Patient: sex M, age 17
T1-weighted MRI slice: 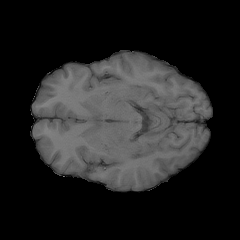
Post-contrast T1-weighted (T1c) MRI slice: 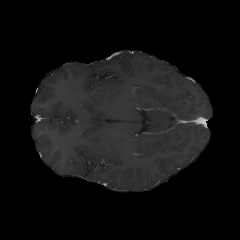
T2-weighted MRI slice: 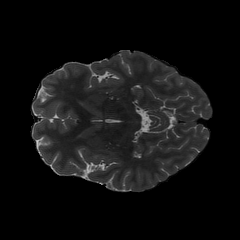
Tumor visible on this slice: no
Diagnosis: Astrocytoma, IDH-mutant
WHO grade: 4